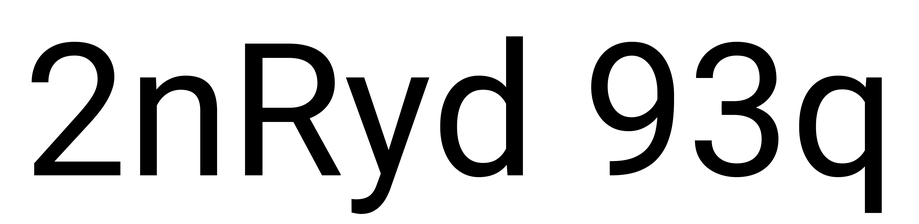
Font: Roboto_Regular